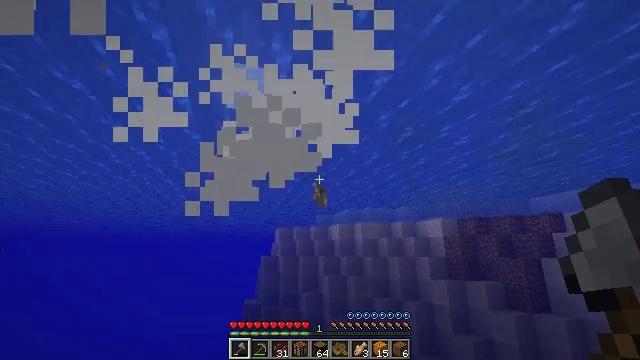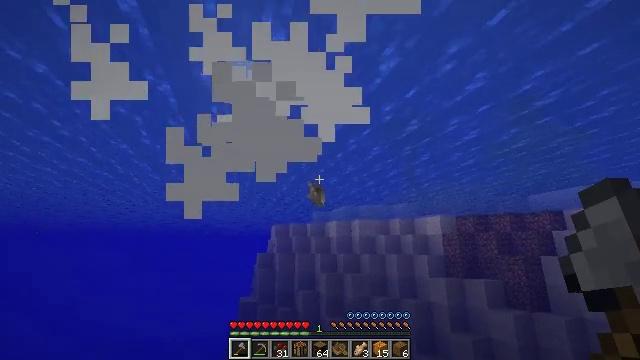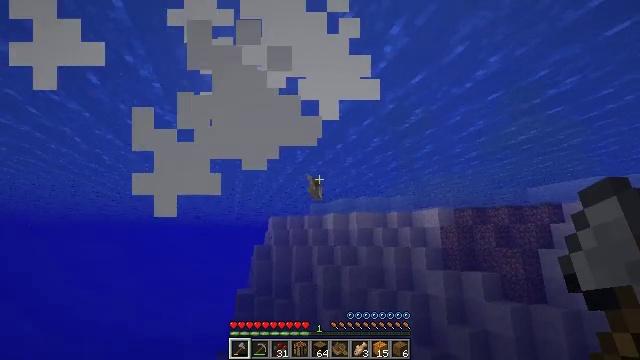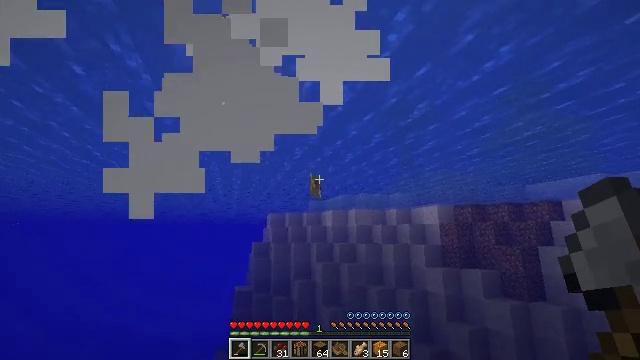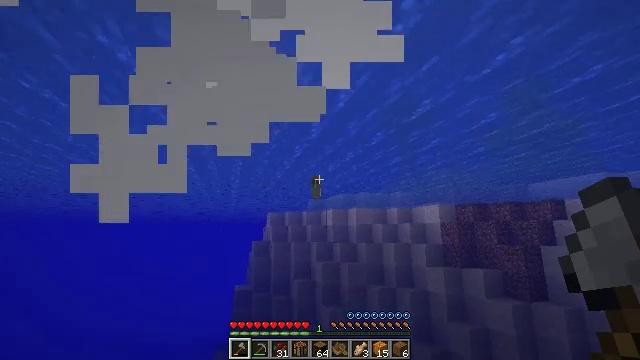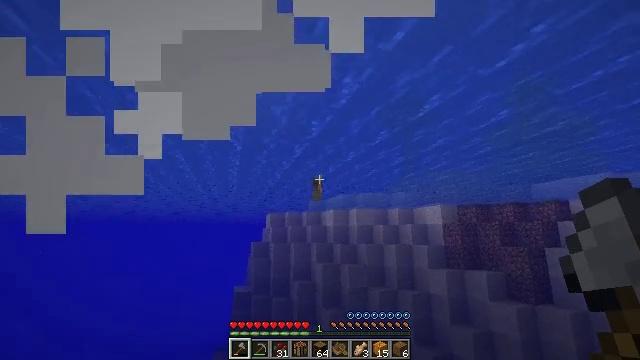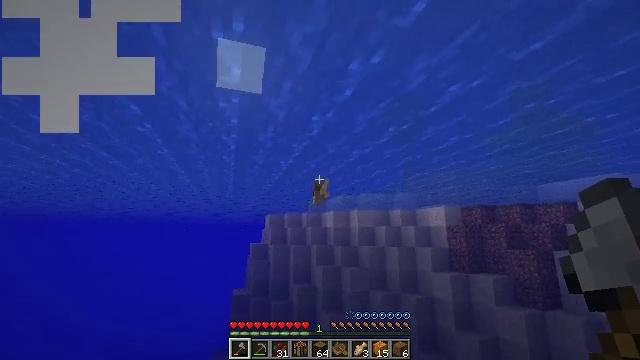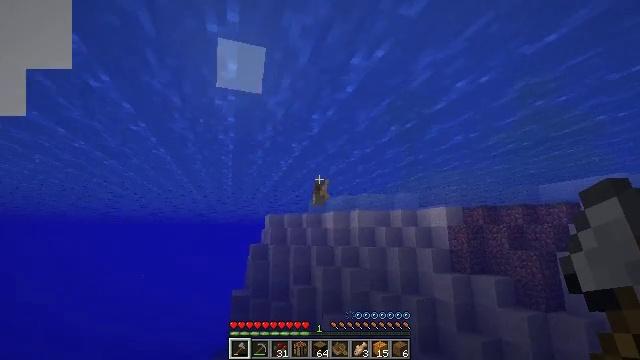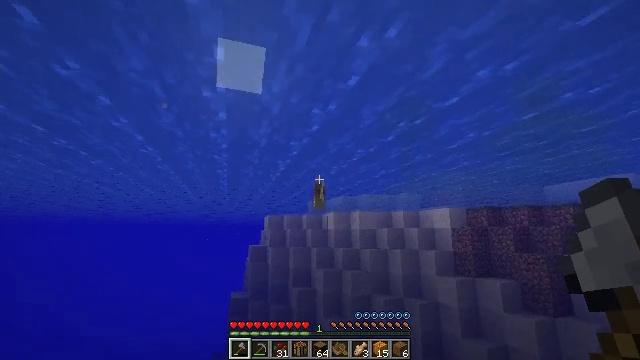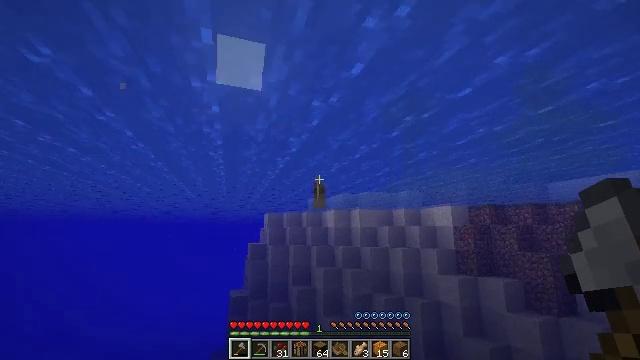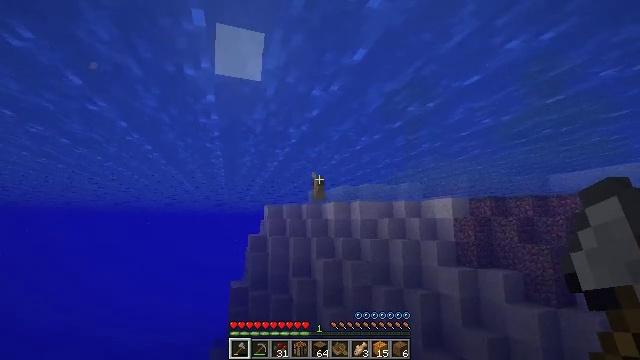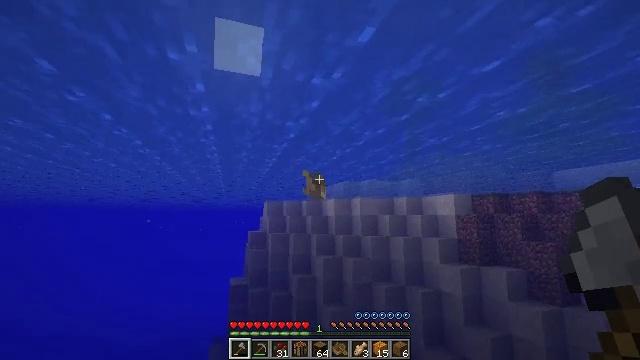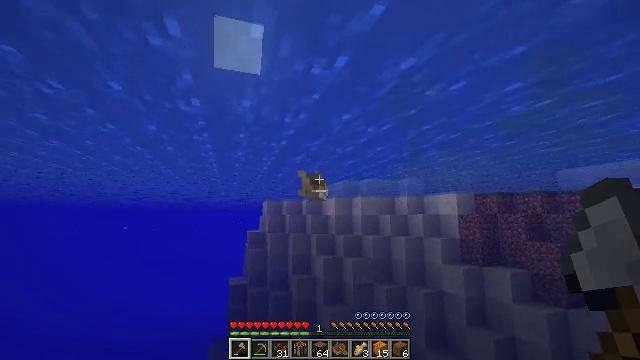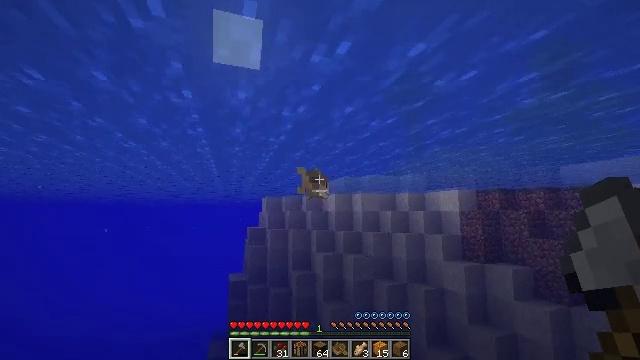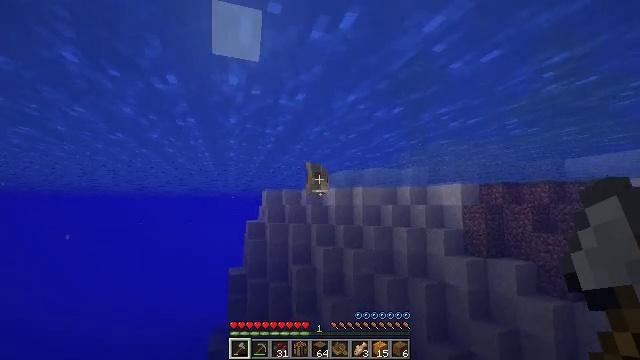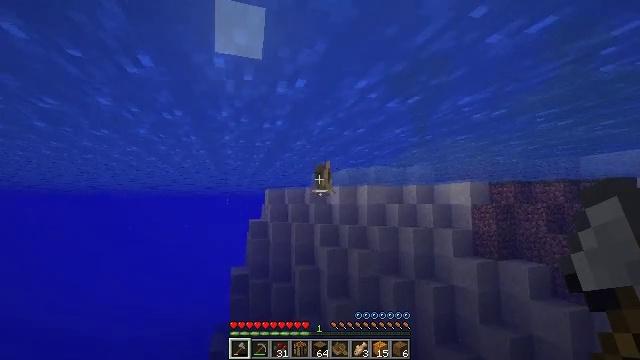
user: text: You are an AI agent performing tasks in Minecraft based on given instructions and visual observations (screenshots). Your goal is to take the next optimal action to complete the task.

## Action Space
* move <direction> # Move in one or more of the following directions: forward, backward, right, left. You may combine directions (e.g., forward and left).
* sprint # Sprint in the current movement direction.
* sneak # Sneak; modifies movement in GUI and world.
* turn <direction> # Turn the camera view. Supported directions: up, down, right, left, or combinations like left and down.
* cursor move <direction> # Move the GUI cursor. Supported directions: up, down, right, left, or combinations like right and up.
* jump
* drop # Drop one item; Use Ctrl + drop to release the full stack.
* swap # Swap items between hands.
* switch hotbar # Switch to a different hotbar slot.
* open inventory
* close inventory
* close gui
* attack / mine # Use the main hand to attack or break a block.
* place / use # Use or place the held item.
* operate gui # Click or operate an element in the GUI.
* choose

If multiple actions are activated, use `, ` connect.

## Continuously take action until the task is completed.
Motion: motion action
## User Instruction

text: Catch and defeat a cod.
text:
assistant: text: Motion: move forward, sprint
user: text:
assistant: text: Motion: move forward, sprint, turn down
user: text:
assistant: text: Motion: move forward, sprint
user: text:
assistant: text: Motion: move forward, sprint
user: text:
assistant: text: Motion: move forward, sprint
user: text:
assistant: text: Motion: move forward, sprint
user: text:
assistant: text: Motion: move forward, sprint
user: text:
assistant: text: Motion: move forward, sprint
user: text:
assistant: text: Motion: move forward, sprint
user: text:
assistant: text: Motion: move forward, sprint, turn down
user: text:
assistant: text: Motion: move forward, sprint
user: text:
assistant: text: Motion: move forward, sprint
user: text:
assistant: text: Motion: move forward, sprint
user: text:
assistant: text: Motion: move forward, sprint, turn down
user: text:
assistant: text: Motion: move forward, sprint
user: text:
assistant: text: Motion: move forward, sprint
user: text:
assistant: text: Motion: move forward, sprint
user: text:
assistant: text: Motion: move forward, sprint, turn down
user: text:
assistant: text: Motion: move forward, sprint, attack / mine
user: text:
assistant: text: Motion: move forward, sprint, turn down, attack / mine
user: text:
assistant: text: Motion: move forward, sprint, turn right, attack / mine
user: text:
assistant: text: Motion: move forward, sprint, turn right
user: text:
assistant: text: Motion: move forward, sprint
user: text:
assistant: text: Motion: move forward, sprint
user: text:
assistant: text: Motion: move forward, sprint
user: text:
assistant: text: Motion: move forward, sprint
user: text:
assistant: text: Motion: move forward, sprint
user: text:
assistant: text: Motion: move forward, sprint
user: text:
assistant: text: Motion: move forward, sprint
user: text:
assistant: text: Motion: move forward, sprint